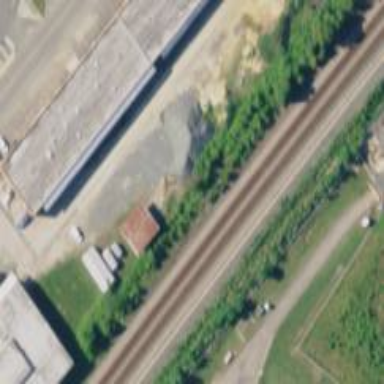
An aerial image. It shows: Disused railway.